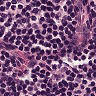
Metastatic tissue present: no